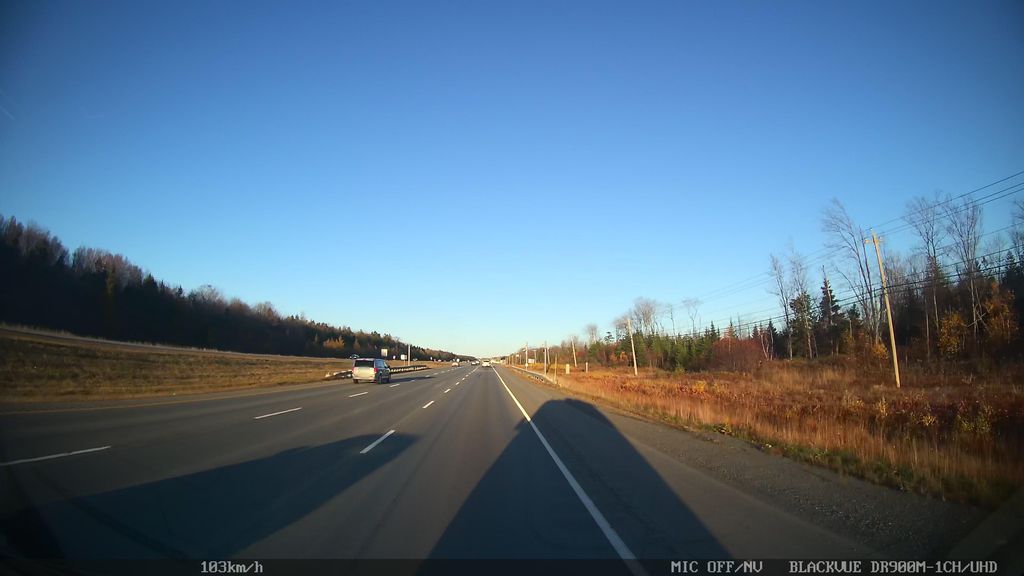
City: halifax